Field crop: maize
Growth stage: 2
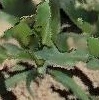
Species: maize